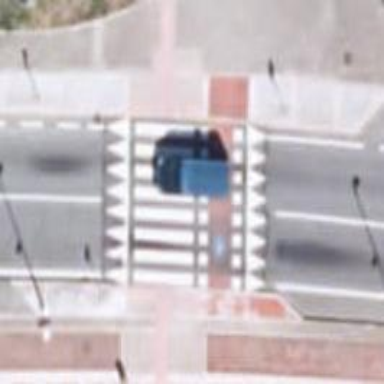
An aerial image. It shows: Marked crossing on the road.